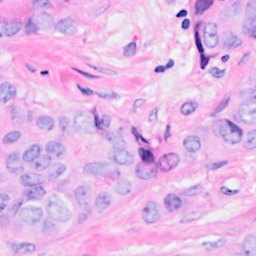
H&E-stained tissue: Breast